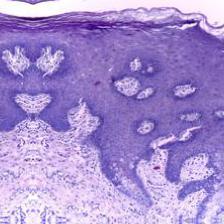
Diagnosis: Normal